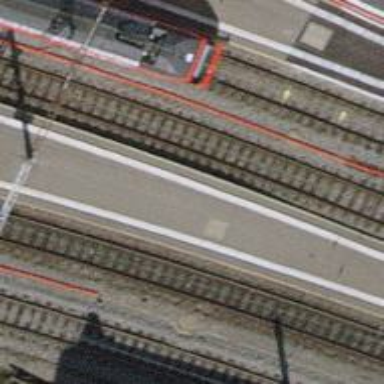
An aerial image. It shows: Single-track railway with electrified contact lines.